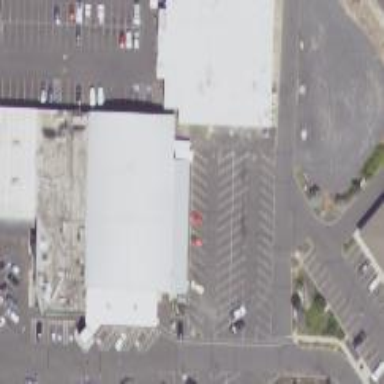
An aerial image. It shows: Building with bowling alley inside.